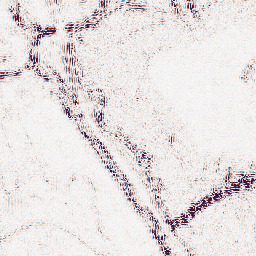
Category: wavelet
Decomposition family: wavelet_reverse_biorthogonal
Decomposition parameters: wavelet: rbio2.4
level: 2
Upsampling method: lanczos
Upsampling parameters: scale: 4
Upsampling scale: 4